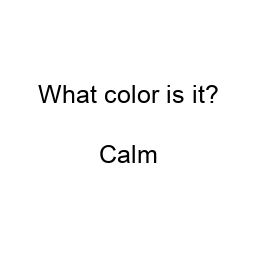
Color: black
Background color: white
Question text color: black